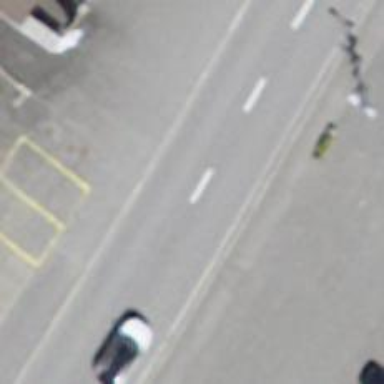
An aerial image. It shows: Bus stop with platform for public transport.